Field crop: maize
Growth stage: 2
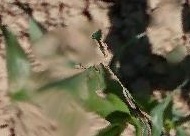
Species: maize